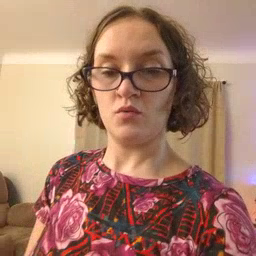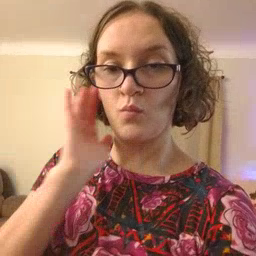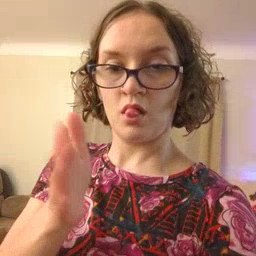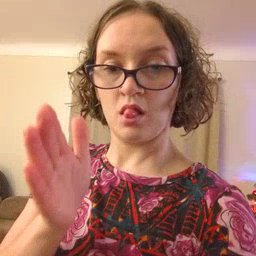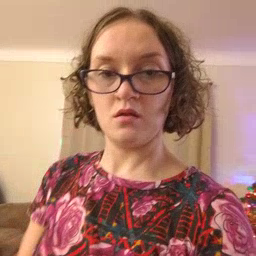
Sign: will